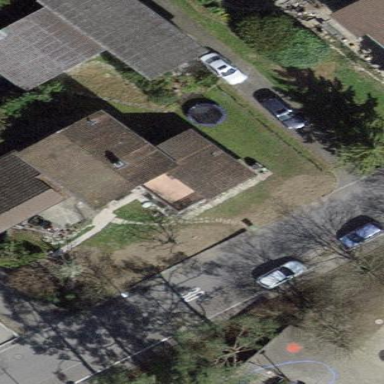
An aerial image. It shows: Building with tile roof.